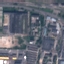
Land use / land cover: Industrial